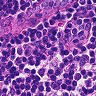
Metastatic tissue present: no